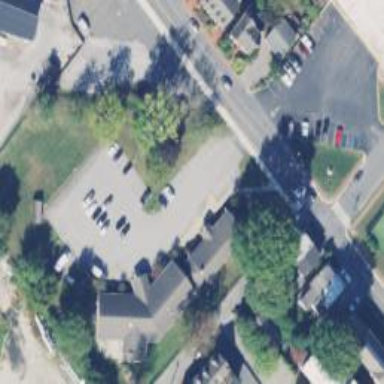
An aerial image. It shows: Parking area.